Interaction volume radius: 10 \u00c5
Interaction volume height: 20 \u00c5
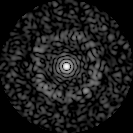
Disorder parameter: 0.8533